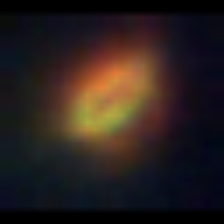
Taxon: NanoPlankton
Group: Other